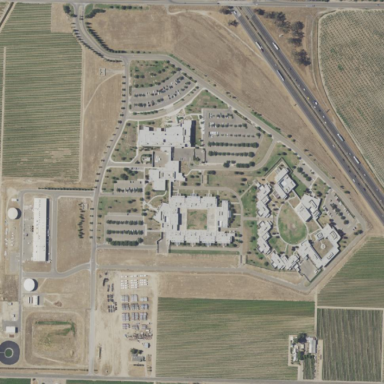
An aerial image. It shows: Prison.